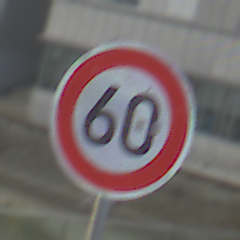
Verkehrszeichen: Geschwindigkeit60
Umgebung: Outdoor, Urban
Tageszeit: SunriseSunset
Wetter: PartlyCloudy
Licht: Natural
Jahreszeit: NotSpecified
Kontrast: LowContrast